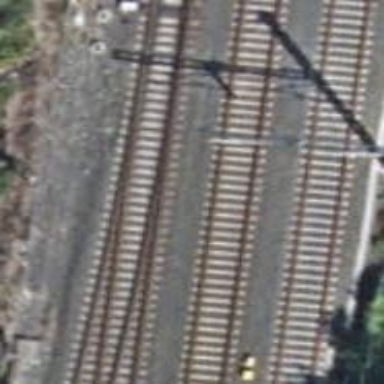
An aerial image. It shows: Railway bridge with electrified contact lines.